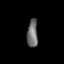
Tissue: lung
Cell type: Myeloid cells
Senescence score: 0.6993
Nuclear area (px): 290
Mean DAPI intensity: 110.252